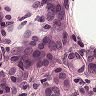
Metastatic tissue present: yes